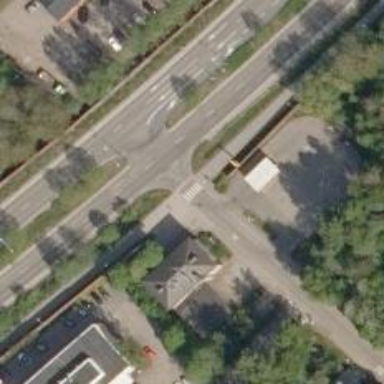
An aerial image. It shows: Marked road crossing.